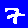
Digit: 7